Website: walmart
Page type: billing-address
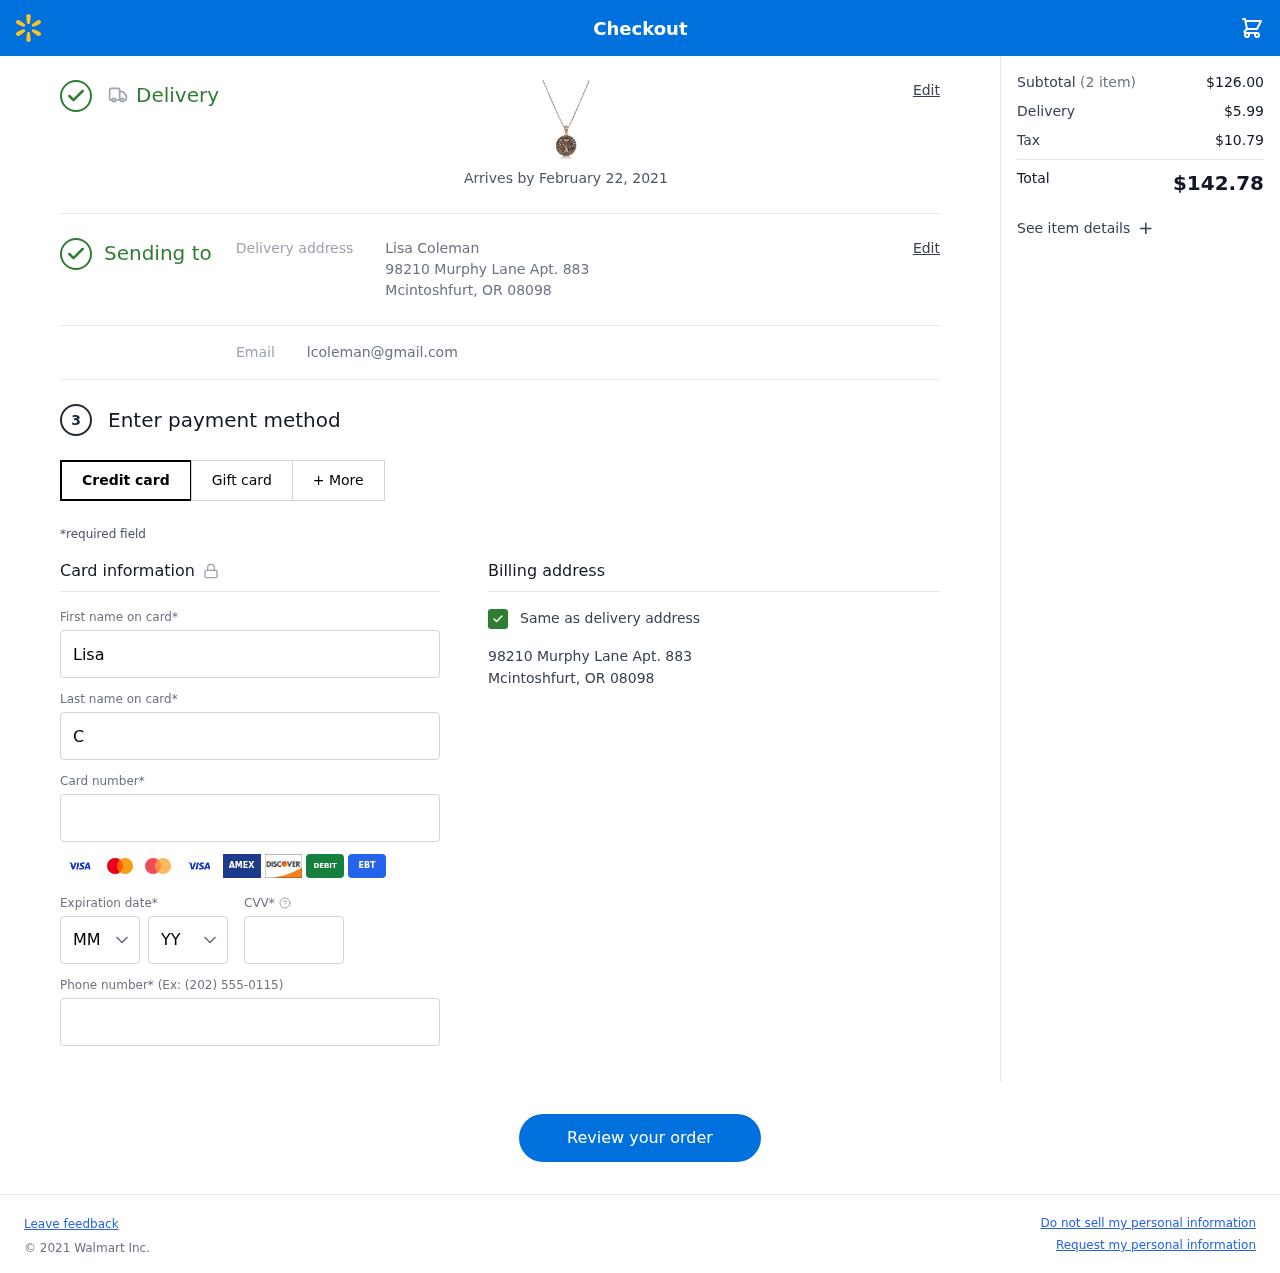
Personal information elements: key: PII_CARD_CVV
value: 1624
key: PII_CARD_EXPIRY_MONTH
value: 02
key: PII_CARD_EXPIRY_YEAR
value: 26
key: PII_CARD_NUMBER
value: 3761 8580 2989 892
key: PII_EMAIL
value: lcoleman@gmail.com
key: PII_FIRSTNAME
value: Lisa
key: PII_FULLNAME
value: Lisa Coleman
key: PII_LASTNAME
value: Coleman
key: PII_PHONE
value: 8016372895
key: PII_STREET
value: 98210 Murphy Lane Apt. 883
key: PII_CITY_STATE_ZIP
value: Mcintoshfurt, OR 08098
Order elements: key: ORDER_DELIVERY_DATE
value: Arrives by February 22, 2021
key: ORDER_NUM_ITEMS
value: (2 item)
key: ORDER_SUBTOTAL
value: $126.00
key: ORDER_SHIPPING_COST
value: $5.99
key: ORDER_TAX
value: $10.79
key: ORDER_TOTAL
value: $142.78